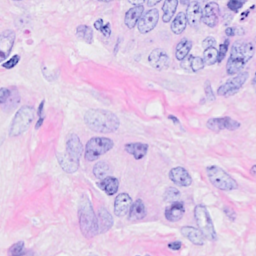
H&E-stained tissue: Breast